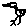
Label: bird